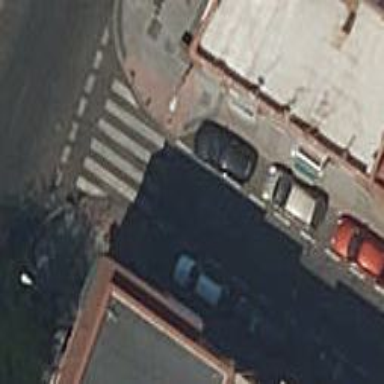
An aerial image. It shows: Marked road crossing.